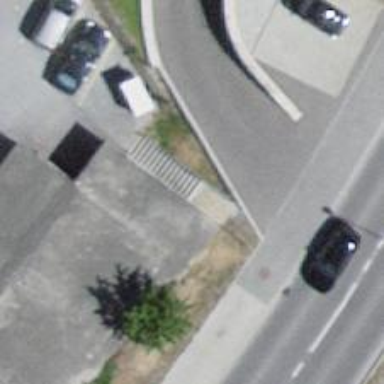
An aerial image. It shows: Set of steps on the road.